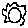
Label: cloud